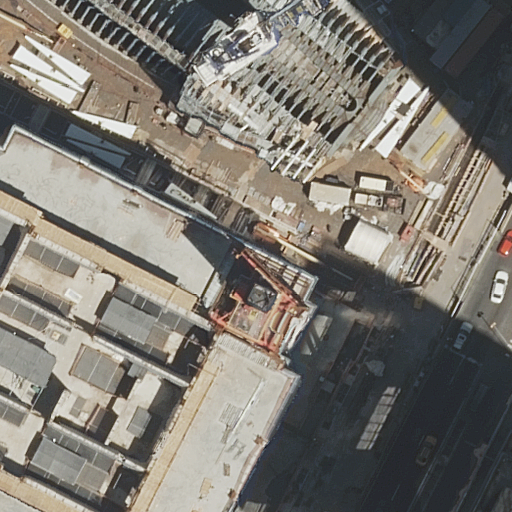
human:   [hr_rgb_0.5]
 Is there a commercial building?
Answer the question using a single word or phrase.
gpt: no

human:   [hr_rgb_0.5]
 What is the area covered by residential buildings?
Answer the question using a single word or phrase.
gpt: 222m2

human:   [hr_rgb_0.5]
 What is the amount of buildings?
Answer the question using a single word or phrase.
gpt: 3

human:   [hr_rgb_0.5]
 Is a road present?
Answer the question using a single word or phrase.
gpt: yes

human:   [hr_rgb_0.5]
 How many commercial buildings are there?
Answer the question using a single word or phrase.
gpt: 0

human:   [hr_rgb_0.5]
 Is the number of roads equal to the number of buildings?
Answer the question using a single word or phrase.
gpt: no

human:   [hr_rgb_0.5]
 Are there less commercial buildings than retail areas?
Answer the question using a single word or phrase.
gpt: yes

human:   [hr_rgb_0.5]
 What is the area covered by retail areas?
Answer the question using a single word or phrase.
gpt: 0m2

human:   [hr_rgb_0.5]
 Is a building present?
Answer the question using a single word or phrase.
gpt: yes

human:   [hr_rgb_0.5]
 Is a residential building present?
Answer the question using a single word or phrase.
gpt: yes

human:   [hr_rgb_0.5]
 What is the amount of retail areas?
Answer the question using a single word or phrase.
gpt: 1

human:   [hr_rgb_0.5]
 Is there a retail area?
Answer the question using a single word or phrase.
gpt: yes

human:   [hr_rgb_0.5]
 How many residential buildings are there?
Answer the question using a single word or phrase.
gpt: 1

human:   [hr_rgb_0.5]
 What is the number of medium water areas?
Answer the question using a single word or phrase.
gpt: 0

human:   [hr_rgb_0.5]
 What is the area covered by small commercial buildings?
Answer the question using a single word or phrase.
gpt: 0m2

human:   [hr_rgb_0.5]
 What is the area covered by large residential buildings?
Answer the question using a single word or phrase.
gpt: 0m2

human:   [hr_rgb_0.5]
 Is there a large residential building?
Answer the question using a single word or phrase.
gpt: no

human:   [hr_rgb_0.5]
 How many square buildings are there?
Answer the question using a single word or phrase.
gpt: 0

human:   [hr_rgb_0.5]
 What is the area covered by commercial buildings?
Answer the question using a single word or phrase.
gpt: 0m2

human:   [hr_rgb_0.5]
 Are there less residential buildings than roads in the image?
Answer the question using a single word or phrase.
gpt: yes

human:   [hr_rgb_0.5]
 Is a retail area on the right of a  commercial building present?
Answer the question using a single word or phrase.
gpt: no

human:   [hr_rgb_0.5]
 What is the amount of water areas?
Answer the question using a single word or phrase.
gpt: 0

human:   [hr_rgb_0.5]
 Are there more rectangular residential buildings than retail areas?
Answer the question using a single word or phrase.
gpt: no

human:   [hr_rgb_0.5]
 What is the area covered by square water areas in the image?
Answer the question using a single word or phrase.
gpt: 0m2

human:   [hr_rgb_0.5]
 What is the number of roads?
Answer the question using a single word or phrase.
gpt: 5

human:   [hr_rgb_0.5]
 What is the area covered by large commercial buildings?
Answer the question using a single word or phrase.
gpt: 0m2

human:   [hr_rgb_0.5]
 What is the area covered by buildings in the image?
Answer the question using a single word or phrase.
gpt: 3334m2

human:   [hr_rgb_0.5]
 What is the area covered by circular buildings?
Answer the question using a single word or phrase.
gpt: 0m2

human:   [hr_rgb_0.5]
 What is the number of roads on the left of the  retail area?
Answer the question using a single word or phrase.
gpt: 0

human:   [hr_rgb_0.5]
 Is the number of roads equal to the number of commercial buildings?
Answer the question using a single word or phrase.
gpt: no

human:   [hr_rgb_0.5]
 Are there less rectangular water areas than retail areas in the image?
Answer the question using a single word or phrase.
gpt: yes

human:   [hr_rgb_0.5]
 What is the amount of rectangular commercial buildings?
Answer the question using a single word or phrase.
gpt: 0

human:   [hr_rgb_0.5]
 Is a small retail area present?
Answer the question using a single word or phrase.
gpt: yes

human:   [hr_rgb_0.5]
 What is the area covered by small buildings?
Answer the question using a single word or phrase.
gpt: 97m2

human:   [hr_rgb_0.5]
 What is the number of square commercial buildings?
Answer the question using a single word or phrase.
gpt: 0

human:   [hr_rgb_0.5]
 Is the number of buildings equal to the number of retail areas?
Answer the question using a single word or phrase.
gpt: no

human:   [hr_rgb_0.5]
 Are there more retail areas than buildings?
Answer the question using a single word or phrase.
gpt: no

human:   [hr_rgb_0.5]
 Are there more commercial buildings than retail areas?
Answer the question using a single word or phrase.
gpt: no

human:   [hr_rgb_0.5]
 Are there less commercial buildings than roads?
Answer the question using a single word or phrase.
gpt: yes

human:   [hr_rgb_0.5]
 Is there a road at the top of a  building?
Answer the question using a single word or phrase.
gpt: yes

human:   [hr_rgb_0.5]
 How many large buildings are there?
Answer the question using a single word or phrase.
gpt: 1

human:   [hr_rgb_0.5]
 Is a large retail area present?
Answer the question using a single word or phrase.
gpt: no

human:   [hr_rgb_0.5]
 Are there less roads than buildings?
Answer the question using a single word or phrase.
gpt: no

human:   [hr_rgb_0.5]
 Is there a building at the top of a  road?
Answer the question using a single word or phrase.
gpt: yes

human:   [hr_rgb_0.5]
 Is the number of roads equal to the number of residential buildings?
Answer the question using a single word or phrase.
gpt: no

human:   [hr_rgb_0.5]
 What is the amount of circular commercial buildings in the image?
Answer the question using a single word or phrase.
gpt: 0

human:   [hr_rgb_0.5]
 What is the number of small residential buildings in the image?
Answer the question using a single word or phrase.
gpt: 0

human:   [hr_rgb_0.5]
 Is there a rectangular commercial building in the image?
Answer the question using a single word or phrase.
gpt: no

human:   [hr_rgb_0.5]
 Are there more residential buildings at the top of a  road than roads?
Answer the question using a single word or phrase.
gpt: no

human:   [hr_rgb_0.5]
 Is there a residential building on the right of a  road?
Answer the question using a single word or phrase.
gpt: yes

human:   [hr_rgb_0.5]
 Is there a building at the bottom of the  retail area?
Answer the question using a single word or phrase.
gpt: no

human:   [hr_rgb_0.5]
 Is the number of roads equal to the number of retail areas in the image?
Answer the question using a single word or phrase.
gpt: no

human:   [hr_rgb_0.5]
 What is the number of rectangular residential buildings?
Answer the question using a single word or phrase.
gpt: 0

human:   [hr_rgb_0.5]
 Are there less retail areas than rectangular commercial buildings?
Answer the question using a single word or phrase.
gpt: no

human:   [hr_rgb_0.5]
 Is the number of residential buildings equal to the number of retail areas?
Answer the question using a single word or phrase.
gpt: yes

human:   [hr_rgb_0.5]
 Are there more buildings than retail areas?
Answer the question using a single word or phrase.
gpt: yes

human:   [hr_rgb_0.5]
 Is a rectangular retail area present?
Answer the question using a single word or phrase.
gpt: yes

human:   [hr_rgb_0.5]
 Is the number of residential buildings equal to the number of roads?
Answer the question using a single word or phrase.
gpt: no

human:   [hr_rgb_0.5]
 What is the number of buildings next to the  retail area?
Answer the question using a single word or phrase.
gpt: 3

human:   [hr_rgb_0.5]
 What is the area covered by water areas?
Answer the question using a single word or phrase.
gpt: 0m2

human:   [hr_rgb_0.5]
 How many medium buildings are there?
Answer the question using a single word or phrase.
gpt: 1

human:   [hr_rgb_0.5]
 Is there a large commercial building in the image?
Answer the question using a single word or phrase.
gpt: no

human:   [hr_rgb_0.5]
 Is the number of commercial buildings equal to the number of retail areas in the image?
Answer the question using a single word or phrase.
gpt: no

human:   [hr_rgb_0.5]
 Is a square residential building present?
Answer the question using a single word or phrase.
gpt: no